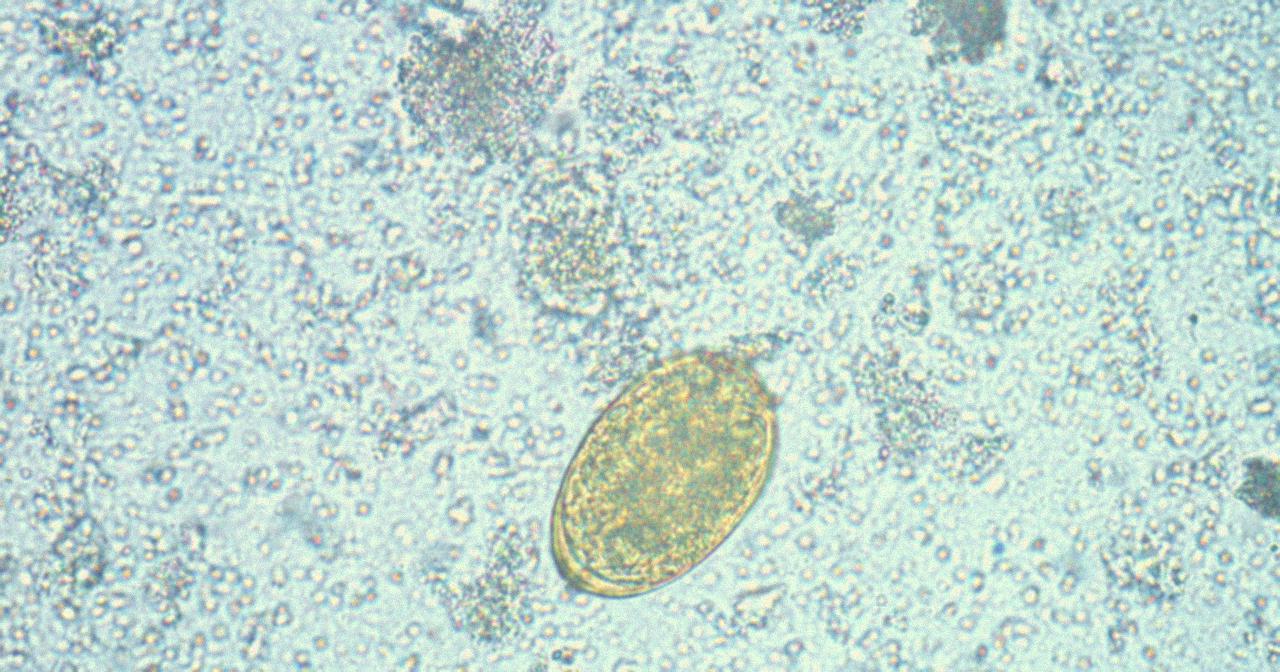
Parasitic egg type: Paragonimus spp